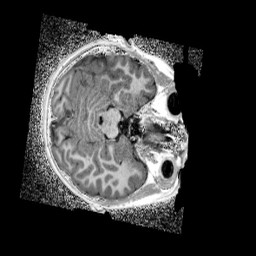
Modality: UNIT1_denoised
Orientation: axial
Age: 11
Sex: female
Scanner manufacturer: siemens
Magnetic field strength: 3 T
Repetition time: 4 s
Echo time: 0.00299 s